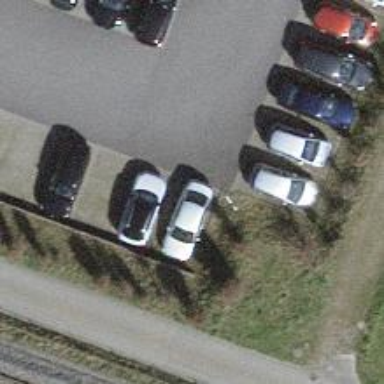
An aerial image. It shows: Parking aisle designated as service road.